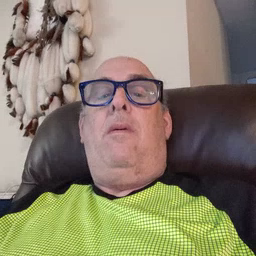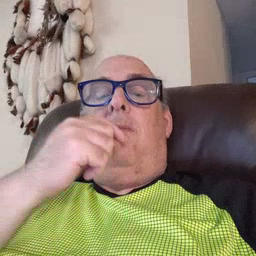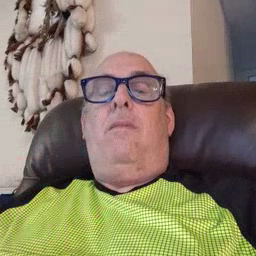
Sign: pen